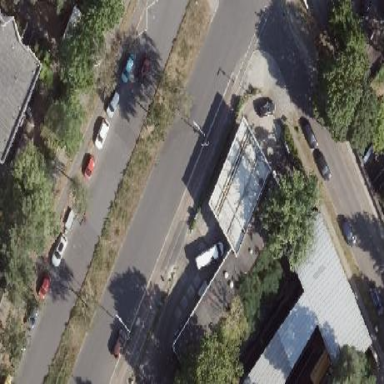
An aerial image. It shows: Building that serves as fuel station.